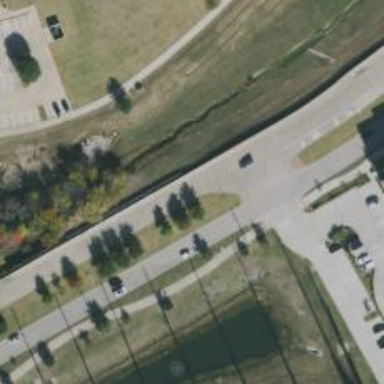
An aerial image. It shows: Tertiary road with separate sidewalks.